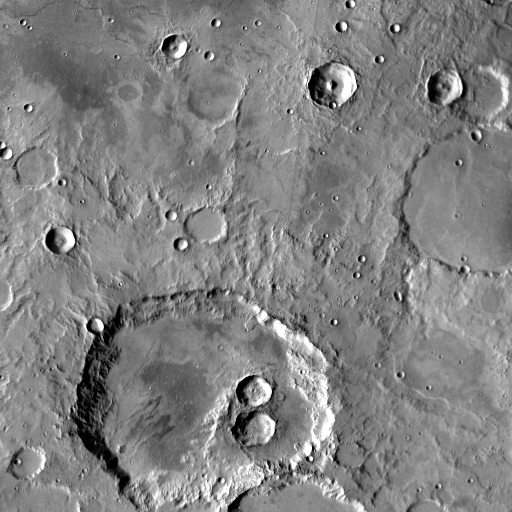
Crater classes present: Background, Other, Layered, Buried, Secondary